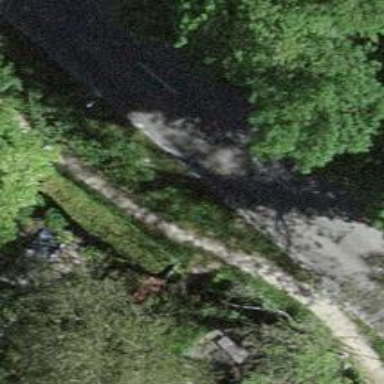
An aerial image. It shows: Compacted footway.